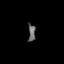
Tissue: lung
Cell type: T cells
Senescence score: 0.1838
Nuclear area (px): 122
Mean DAPI intensity: 101.811